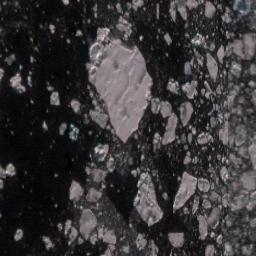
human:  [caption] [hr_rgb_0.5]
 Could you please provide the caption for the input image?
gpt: Sea ice is surrounded by water .

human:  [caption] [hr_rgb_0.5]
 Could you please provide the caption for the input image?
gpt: There are many ice on the black sea .

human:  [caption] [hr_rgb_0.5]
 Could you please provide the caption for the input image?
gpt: Countless ice cubes of various sizes are connected into a loose, Large piece floating on the blue sea .

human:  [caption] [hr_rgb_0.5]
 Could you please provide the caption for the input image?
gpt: A large piece of sea ice and a lot of small pieces of sea ice float in the deep blue sea .

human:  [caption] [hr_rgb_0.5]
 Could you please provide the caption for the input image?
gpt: There are many pieces of sea ice .